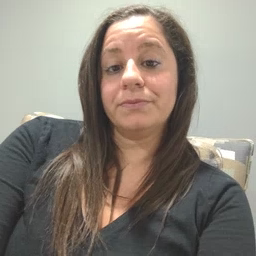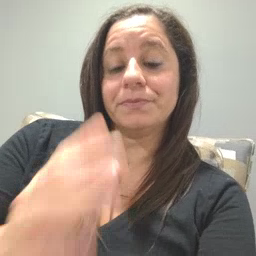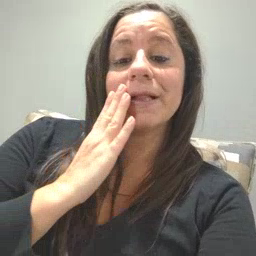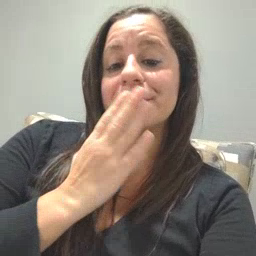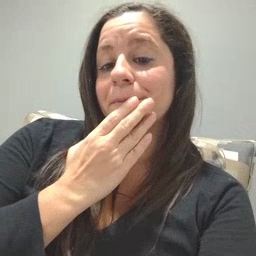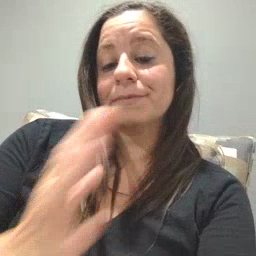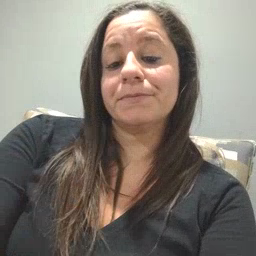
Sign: napkin